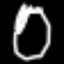
Label: octagon